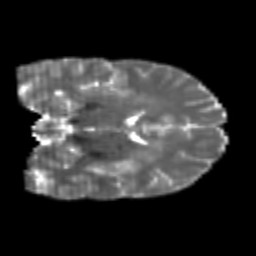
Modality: T2w
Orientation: coronal
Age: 24
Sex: male
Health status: healthy
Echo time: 0.074 s